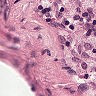
Metastatic tissue present: no